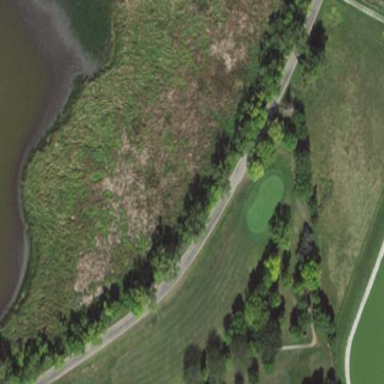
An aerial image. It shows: Grassy area designated as golf fairway.